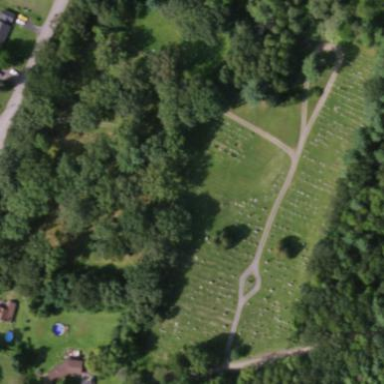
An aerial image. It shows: Cemetery.